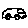
Label: car